Question: I have a small problem, i started a new GUI project using MigLayout and i love the layout but one thing i cannot figure out is how to remove all gaps between components them selves, components and frame and gap between cells and rows
Now MigLayout documentation describes using "gap 0px 0px" where gap [gapx] [gapy]
I did set gap to 0px on both axis but the gap is still there can someone help out here their forums are a ghost town : )
I want to remove the gap between JPanels and JFrame.. The red box and frame border, and
i want to remove the padding inside the red JPanel. My code is bellow:

'''
package pe.view;
import javax.swing.*;
import java.awt.*;
import java.awt.event.*;
import net.miginfocom.swing.MigLayout;
public class UI_View extends JFrame
{
//Content panels
private JPanel left = new JPanel(new MigLayout());
private JPanel center = new JPanel(new MigLayout());
private JPanel right = new JPanel(new MigLayout());
//Content components
private DefaultListModel list_content = new DefaultListModel();
private JList list = new JList(list_content);
public UI_View()
{
this.setDefaultCloseOperation(JFrame.EXIT_ON_CLOSE);
this.setMinimumSize(new Dimension(800, 600));
this.setTitle("PropriarityEnvoirment");
this.setExtendedState(JFrame.MAXIMIZED_BOTH);
this.setLayout(new MigLayout("gap 0px 0px"));
String data[] = {"Hi","Hello","WiWi","Hello","WiWi","Hello","WiWi","Hello","WiWi","Hello","WiWi","Hello","WiWi","Hello","WiWi","Hello","WiWi","Hello","WiWi"};
for(int i = 0; i < data.length; i++)
{
list_content.addElement(data[i]);
}
left.add(list);
left.setBackground(Color.red);
center.setBackground(Color.green);
right.setBackground(Color.blue);
this.add(left, "growy, pushy");
this.add(center, "grow, pushx");
this.add(right, "grow, pushy");
}
}
'''
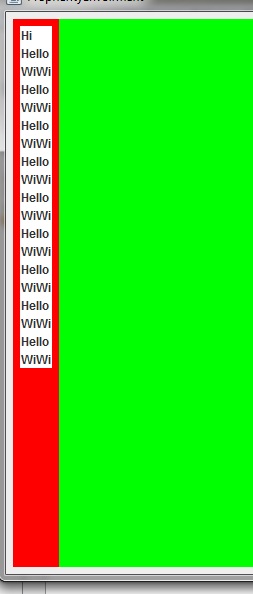
Answer: To remove the space between a container in miglayout you can make use of 'Docking', which is similar to BorderLayout.
With docking your code will look something like this:
'''
...
this.setLayout(new MigLayout());
...
left.add(list, "dock north");
...
this.add(left, "dock west");
this.add(center, "dock center");
this.add(right, "dock east");
...
'''
I hope this helps.